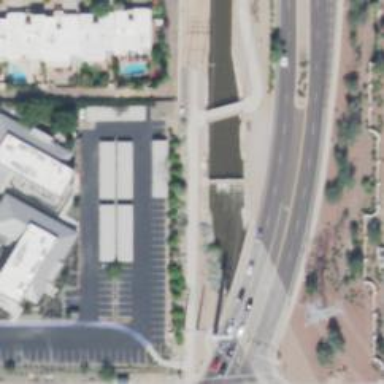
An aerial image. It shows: Canal.